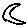
Label: moon